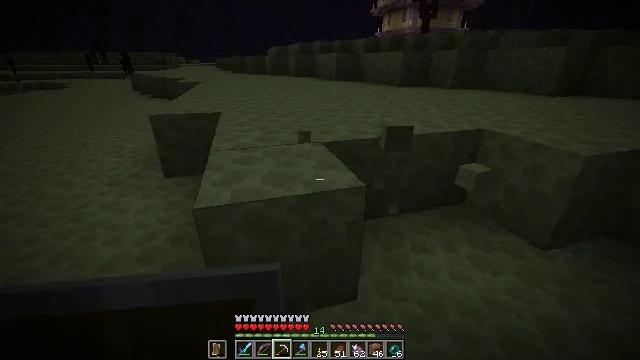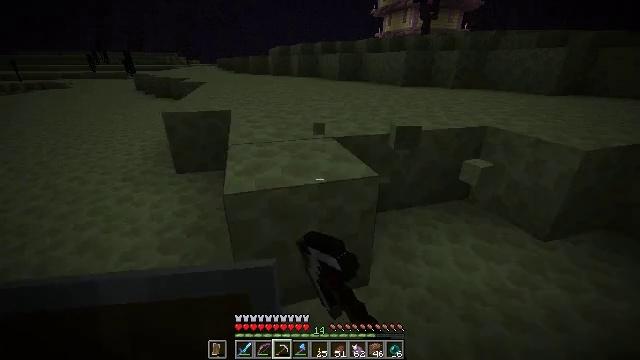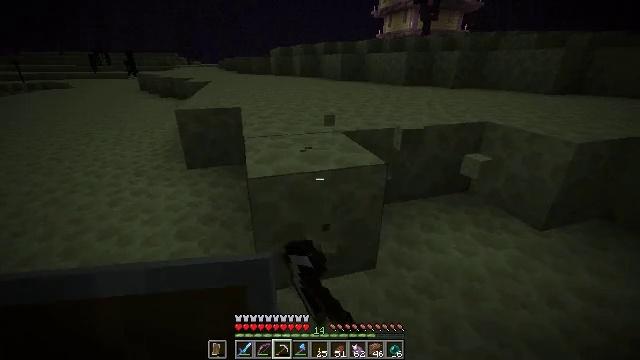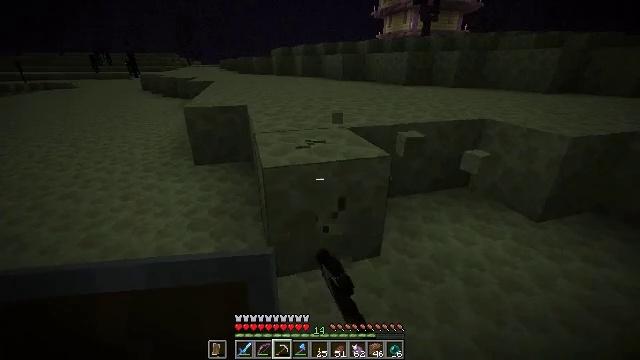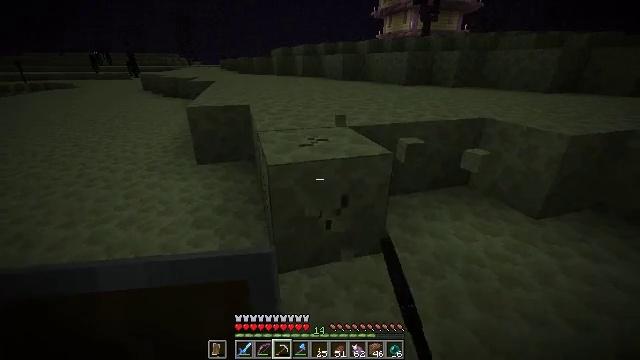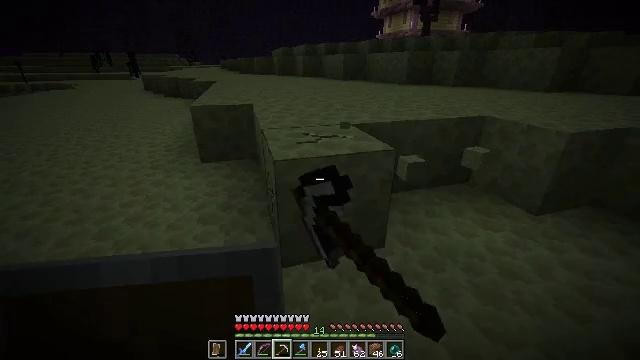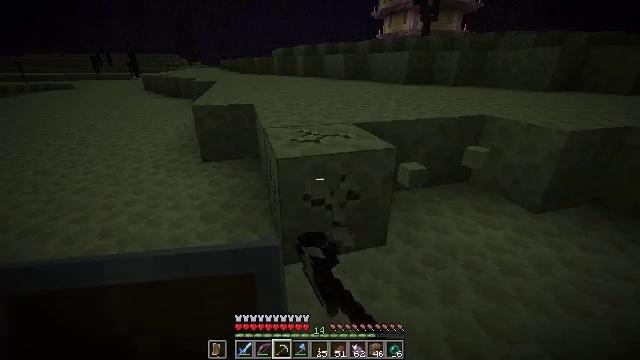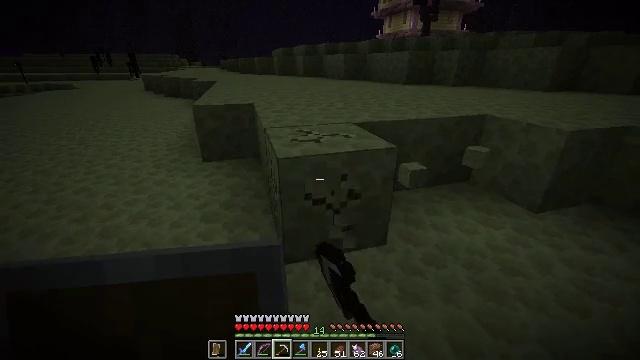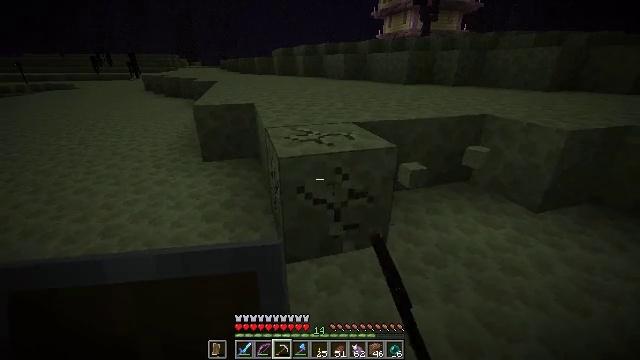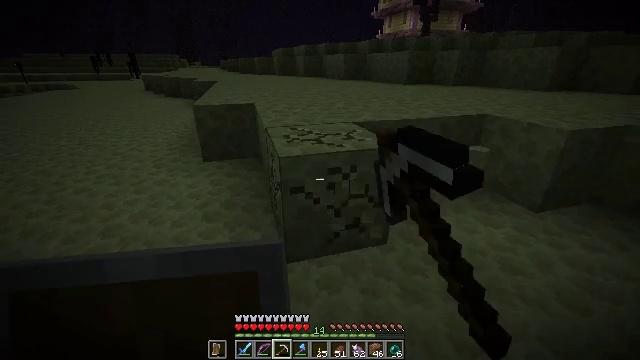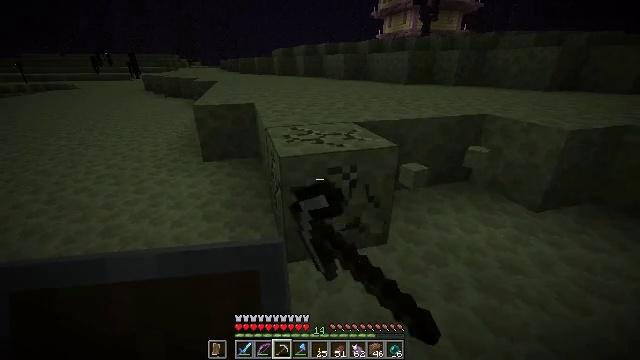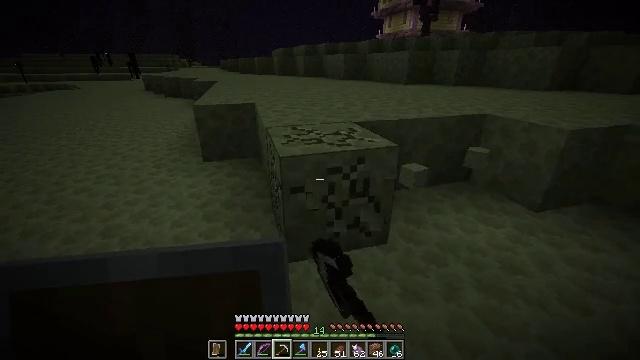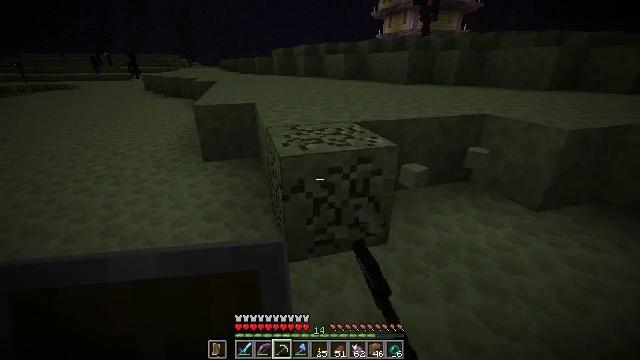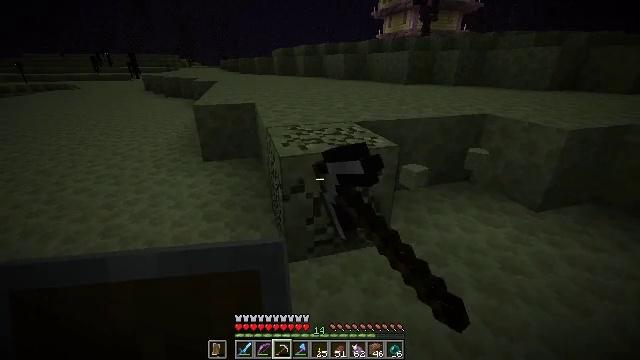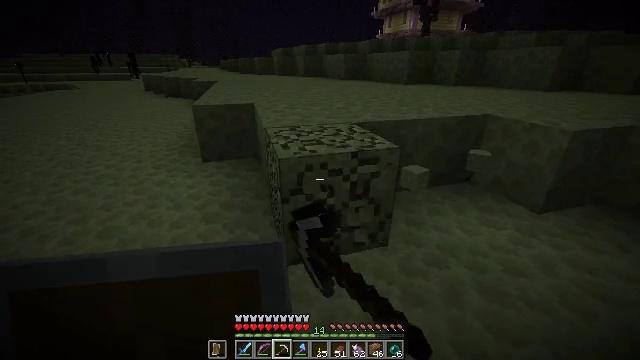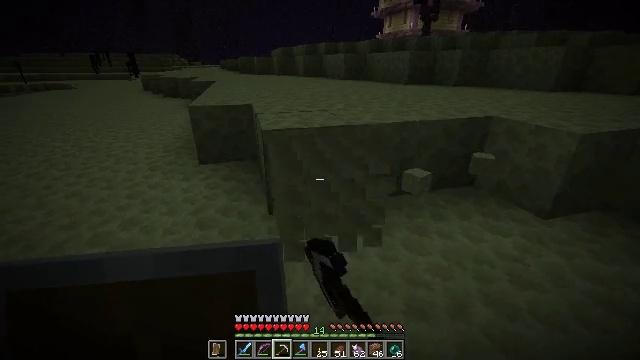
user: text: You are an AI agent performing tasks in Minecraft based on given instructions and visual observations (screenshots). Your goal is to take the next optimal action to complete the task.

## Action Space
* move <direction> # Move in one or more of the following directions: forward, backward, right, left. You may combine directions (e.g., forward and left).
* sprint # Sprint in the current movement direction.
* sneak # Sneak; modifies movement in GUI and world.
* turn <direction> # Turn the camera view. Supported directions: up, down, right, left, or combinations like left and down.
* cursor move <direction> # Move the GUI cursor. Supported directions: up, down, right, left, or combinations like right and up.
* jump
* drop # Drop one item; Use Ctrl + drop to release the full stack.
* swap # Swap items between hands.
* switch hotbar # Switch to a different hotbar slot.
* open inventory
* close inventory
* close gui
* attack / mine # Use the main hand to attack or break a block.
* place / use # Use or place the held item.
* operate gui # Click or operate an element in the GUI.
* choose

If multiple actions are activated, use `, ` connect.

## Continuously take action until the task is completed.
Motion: motion action
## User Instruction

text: Dig the end stone for building materials.
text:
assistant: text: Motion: move back and move left, attack / mine
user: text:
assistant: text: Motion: move back, attack / mine
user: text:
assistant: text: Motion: attack / mine
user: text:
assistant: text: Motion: attack / mine
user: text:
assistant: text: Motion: attack / mine
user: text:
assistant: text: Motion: attack / mine
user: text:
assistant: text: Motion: attack / mine
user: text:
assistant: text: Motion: attack / mine
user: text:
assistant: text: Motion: attack / mine
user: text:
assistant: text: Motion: attack / mine
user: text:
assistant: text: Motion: attack / mine
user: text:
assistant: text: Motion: attack / mine
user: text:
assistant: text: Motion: attack / mine
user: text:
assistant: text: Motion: move forward, attack / mine
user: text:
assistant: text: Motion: move forward, attack / mine
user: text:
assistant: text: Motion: move forward and move left, attack / mine
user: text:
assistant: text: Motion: move forward and move left, attack / mine
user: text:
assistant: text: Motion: move forward and move left, attack / mine
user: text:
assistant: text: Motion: move forward and move left, attack / mine
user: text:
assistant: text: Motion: move forward and move left, turn right, attack / mine
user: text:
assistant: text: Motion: move forward and move left, turn right and up, attack / mine
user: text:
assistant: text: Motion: turn right, attack / mine
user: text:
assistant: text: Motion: attack / mine
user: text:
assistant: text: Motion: attack / mine
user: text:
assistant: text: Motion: attack / mine
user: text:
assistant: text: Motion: attack / mine
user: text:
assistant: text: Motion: attack / mine
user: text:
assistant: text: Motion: attack / mine
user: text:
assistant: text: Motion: attack / mine
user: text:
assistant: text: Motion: attack / mine